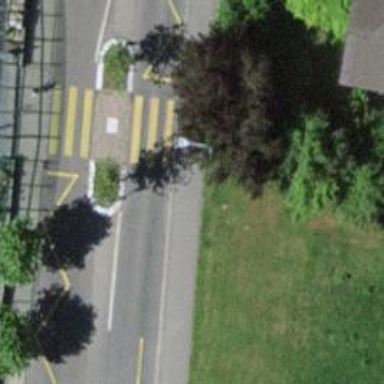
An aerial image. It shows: Bench for seating.